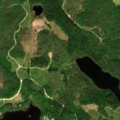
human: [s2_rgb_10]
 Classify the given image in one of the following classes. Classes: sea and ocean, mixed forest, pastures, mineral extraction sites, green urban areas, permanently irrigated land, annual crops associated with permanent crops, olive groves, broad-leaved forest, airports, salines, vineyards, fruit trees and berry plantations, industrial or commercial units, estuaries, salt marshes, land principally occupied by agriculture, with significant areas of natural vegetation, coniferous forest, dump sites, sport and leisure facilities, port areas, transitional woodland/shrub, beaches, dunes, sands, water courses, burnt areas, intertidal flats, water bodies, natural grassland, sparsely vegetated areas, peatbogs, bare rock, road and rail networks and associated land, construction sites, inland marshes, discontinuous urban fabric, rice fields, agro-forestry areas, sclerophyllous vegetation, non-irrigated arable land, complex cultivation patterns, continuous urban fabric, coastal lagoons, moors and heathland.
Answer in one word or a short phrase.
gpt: coniferous forest, mixed forest, transitional woodland/shrub, water bodies